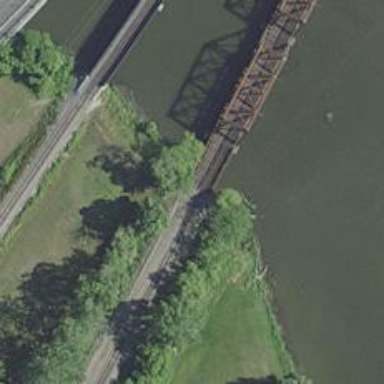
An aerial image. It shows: Abandoned railway.